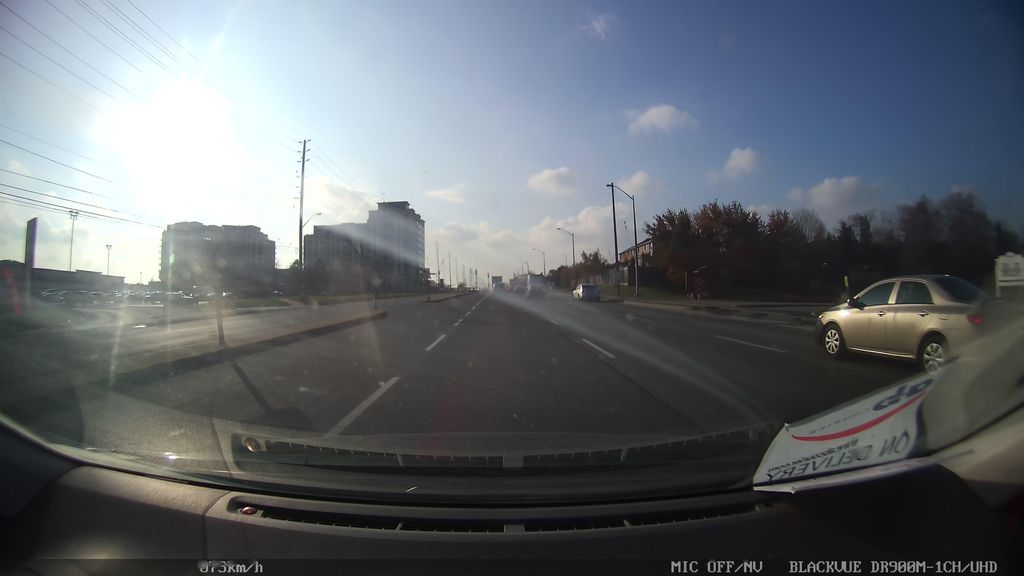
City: toronto